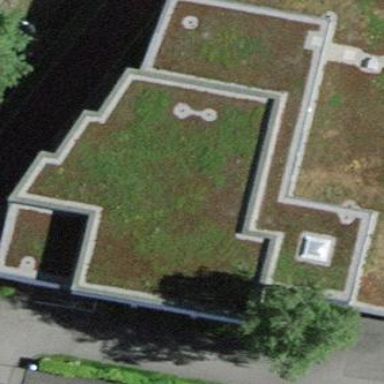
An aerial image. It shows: Community centre building.